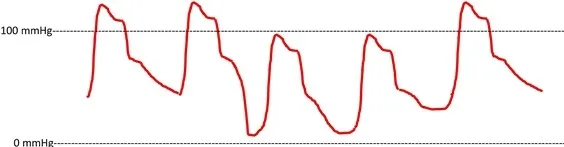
Schematic illustration of blood pressure shifts on arterial pressure wave. The arterial wave form deteriorates on diastolic runoff to achieve a far lower end-diastolic pressure. Following the falling, the next peak systolic pressure is measured lower than the latter. These shifts occur repeatedly, and the arterial wave form returns gradually to the former state.
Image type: chart (chart)